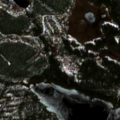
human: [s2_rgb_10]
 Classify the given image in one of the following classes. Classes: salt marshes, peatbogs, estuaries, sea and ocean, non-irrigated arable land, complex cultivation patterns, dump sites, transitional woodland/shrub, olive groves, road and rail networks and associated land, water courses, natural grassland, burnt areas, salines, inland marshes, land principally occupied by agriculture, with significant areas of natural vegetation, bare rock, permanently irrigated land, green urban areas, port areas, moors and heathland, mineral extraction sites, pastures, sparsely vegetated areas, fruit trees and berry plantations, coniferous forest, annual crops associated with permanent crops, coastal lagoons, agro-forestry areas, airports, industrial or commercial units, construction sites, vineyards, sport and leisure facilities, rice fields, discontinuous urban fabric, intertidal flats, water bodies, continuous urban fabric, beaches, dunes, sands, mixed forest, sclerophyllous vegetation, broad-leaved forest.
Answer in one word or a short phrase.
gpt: coniferous forest, transitional woodland/shrub, water bodies